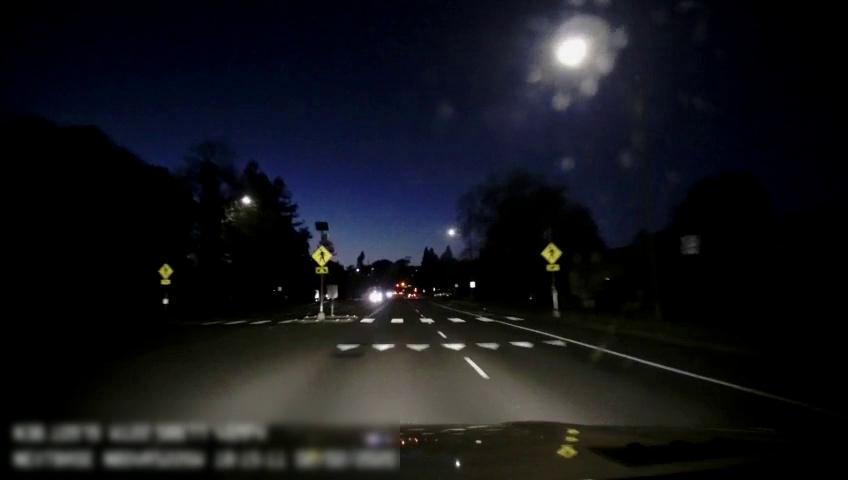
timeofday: Night
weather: Other
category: Drivable Space
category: Drivable Space
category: Lanes | Alternate Lane
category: Lanes | Current Lane
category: Traffic | Signs
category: Traffic | Signs
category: Traffic | Signs